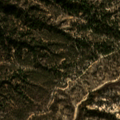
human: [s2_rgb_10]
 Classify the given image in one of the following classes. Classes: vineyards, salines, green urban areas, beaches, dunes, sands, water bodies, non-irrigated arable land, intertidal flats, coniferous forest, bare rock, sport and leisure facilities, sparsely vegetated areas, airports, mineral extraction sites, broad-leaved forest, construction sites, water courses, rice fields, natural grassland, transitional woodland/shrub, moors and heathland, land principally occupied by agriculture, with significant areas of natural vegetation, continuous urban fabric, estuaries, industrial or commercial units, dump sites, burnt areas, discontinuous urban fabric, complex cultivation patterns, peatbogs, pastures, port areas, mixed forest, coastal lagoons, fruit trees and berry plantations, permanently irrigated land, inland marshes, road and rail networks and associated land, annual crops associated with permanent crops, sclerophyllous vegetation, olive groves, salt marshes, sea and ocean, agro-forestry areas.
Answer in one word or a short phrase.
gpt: broad-leaved forest, mixed forest